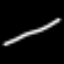
Label: line